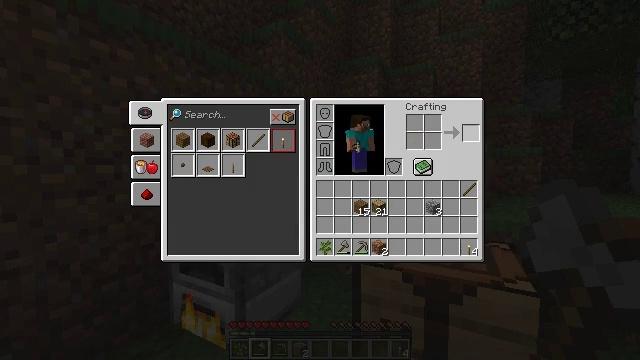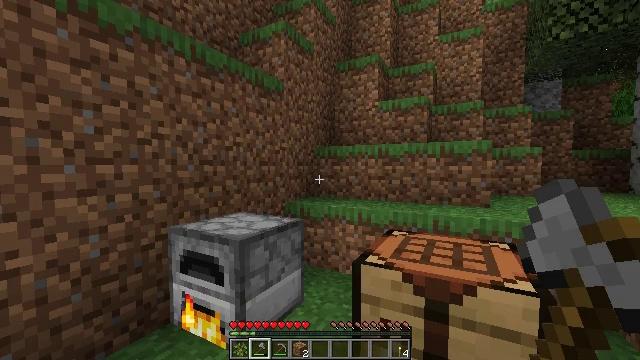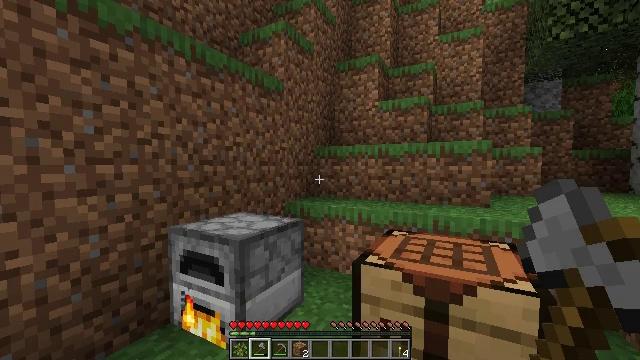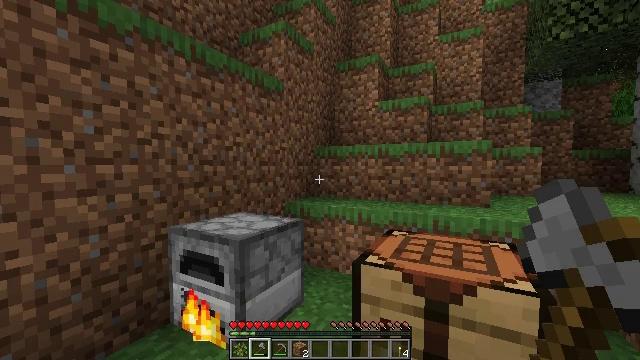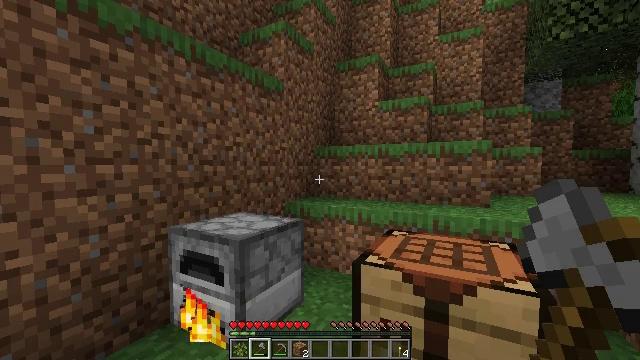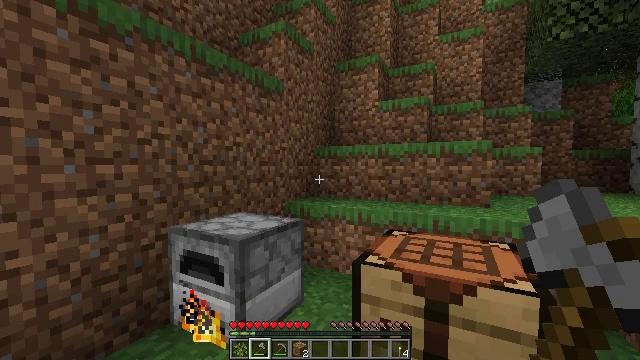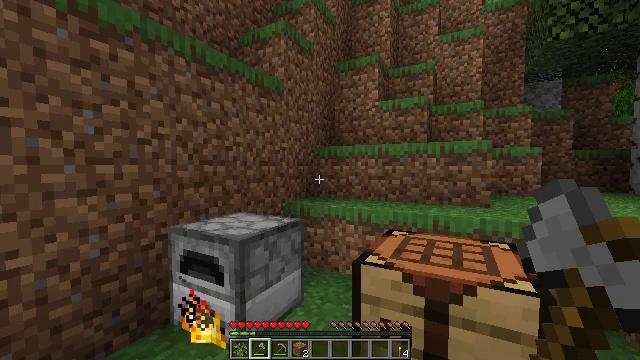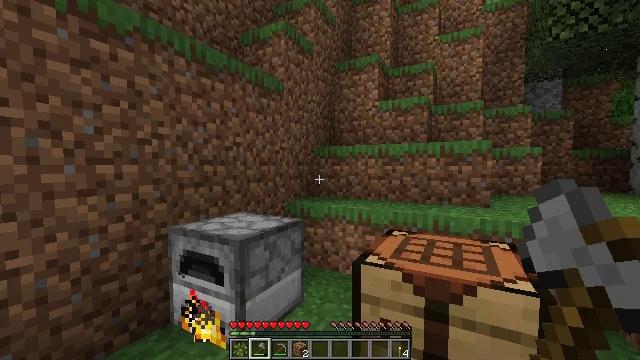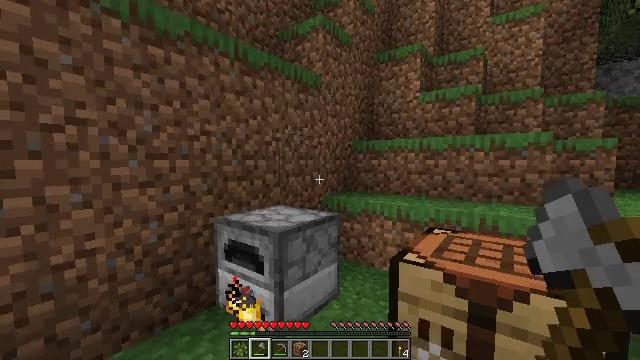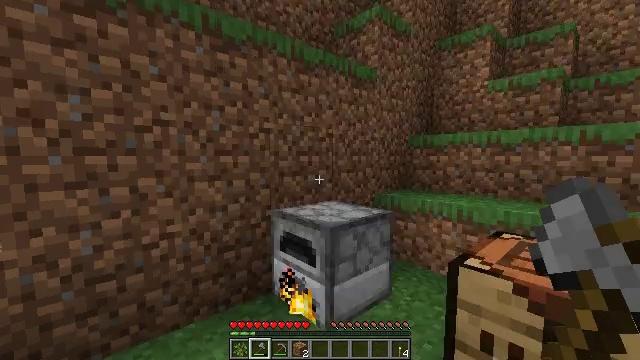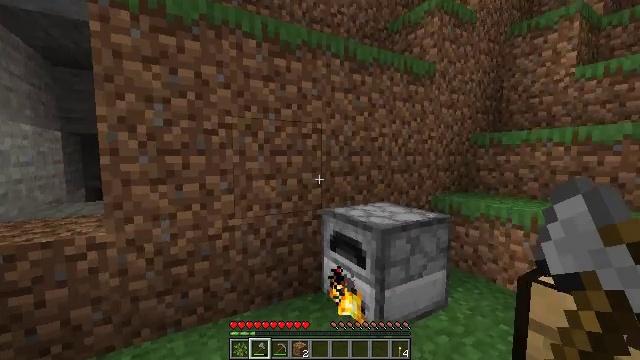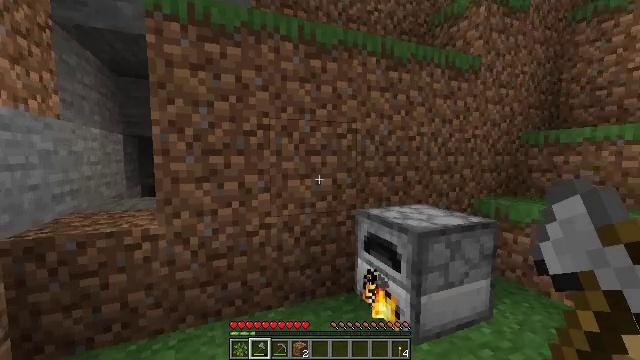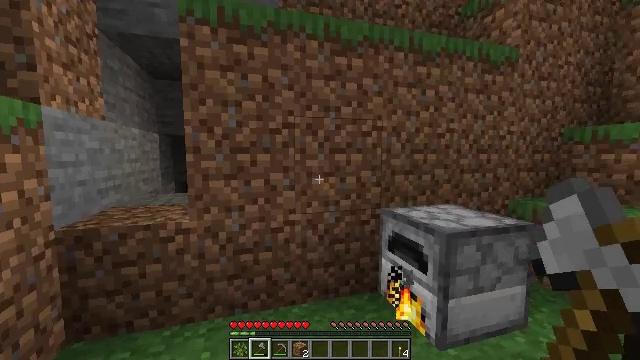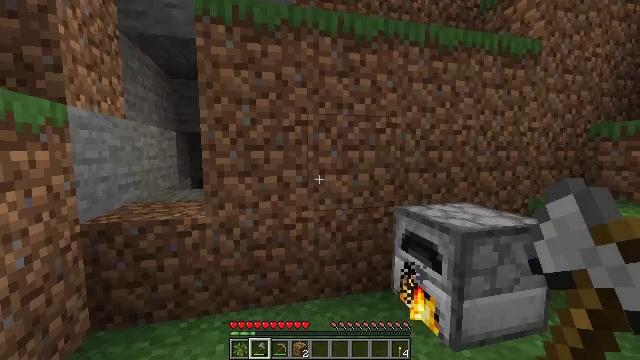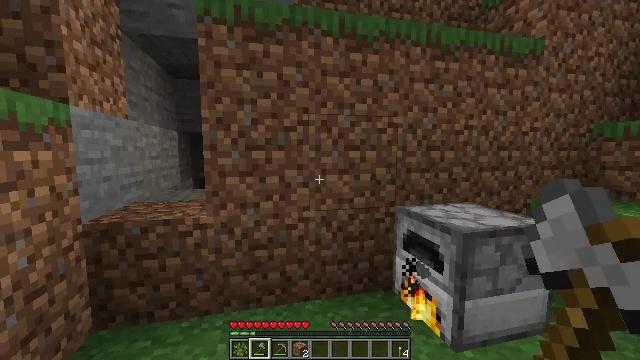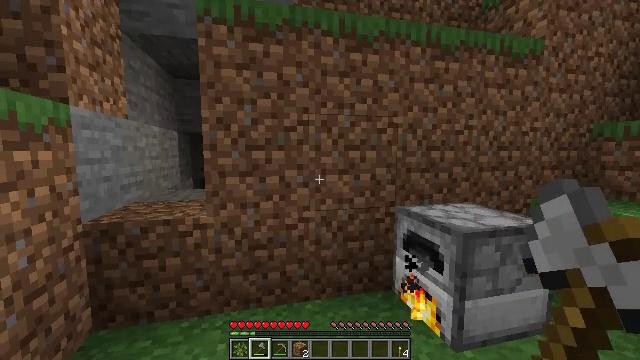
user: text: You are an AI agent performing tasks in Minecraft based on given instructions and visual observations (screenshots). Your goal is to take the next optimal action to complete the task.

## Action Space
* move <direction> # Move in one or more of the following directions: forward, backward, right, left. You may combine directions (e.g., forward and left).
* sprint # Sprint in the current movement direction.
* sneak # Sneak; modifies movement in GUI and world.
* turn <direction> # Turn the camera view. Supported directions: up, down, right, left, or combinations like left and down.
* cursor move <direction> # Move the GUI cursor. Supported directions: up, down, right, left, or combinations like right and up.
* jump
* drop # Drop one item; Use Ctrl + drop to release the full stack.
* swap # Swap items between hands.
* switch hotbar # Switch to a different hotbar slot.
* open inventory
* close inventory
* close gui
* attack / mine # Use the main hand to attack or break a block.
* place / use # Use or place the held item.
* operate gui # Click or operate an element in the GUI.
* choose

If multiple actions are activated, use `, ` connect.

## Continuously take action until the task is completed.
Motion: motion action
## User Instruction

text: Left click to collect the wall torch.
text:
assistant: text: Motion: open inventory
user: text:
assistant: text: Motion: open inventory
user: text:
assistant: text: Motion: open inventory
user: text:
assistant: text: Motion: open inventory
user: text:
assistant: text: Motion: no_op
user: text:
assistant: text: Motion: no_op
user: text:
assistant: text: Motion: no_op
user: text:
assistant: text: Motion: turn left and down
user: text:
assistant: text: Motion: turn left
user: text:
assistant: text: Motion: turn left
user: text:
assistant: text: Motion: turn left
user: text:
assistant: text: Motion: turn left
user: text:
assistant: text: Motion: turn left
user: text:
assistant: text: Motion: no_op
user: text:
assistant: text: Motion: no_op
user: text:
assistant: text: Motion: no_op
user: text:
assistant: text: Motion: no_op
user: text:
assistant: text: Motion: switch to hotbar 8
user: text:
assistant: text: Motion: switch to hotbar 8
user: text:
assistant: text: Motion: switch to hotbar 8
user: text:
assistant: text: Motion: switch to hotbar 8
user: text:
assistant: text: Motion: no_op
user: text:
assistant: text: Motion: no_op
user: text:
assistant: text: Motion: turn left
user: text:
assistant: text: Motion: no_op
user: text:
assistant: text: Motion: no_op
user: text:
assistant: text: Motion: no_op
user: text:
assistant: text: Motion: turn left
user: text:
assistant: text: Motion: turn left and down, switch to hotbar 9
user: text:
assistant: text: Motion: turn left, switch to hotbar 9